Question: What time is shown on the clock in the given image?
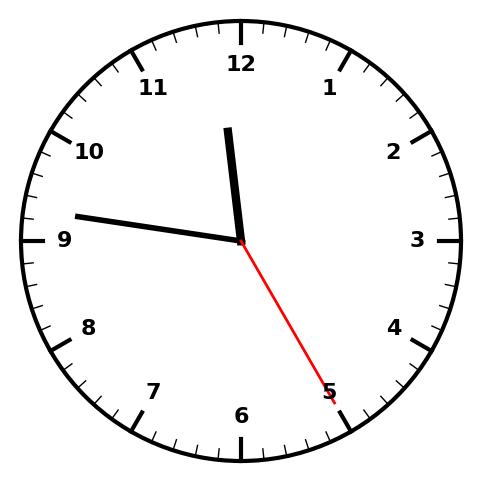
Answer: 11:46:25